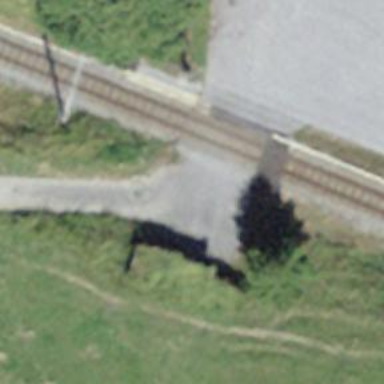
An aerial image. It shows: Well-maintained track road with grade 1 tracktype.